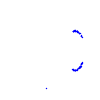
Particle: proton